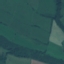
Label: Pasture